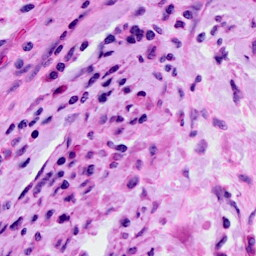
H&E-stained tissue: Cervix